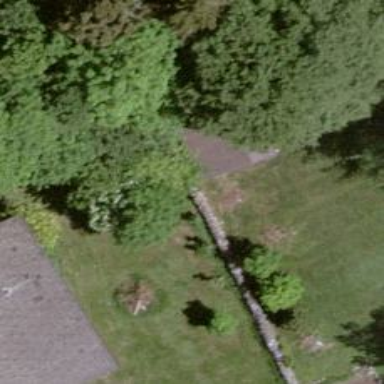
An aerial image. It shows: Wall is shown in the image.